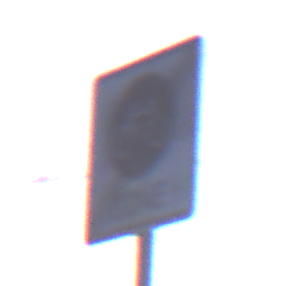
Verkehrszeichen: EndeFahrradzone
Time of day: SunriseSunset
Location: Outdoor (Nature)
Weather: Clear
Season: NotSpecified
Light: Natural